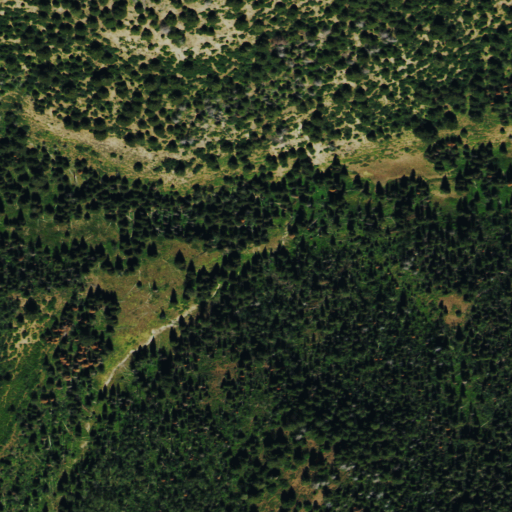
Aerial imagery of valley in Colorado named Right Roberts Canyon containing evergreen forest, deciduous forest, and shrub